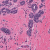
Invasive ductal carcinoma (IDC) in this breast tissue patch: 0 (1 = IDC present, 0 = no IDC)